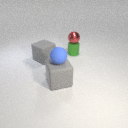
small green rubber cylinder behind large gray rubber cube